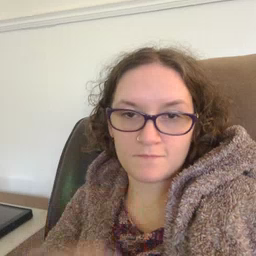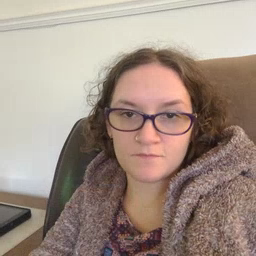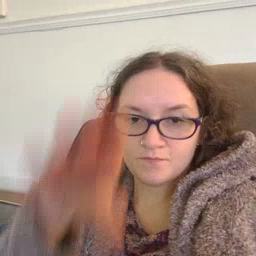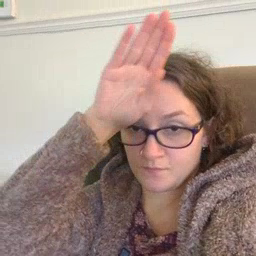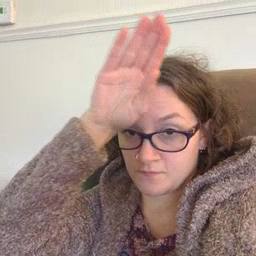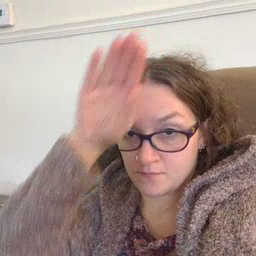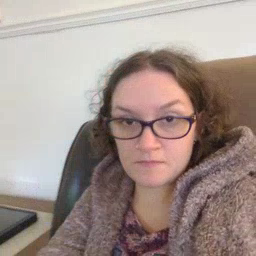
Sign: fireman